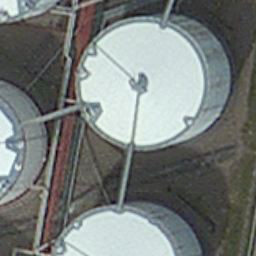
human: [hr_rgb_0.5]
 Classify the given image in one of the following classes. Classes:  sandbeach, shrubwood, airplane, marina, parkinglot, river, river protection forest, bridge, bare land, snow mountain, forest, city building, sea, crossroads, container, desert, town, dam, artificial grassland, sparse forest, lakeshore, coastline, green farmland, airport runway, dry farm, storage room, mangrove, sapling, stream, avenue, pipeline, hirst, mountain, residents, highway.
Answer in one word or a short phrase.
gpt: storage room